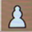
Piece: wP